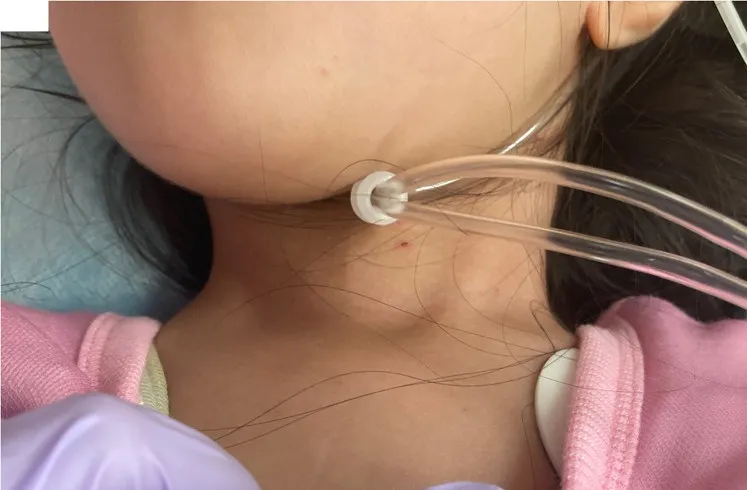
Photograph of the patient on admission showing an enlarged and homogeneous thyroid.
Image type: medical_photograph (skin_photograph)